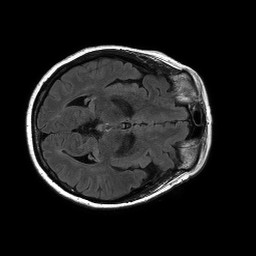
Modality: FLAIR
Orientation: axial
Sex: female
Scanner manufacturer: philips
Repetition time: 11 s
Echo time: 0.125 s